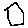
Label: hexagon